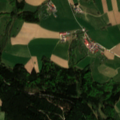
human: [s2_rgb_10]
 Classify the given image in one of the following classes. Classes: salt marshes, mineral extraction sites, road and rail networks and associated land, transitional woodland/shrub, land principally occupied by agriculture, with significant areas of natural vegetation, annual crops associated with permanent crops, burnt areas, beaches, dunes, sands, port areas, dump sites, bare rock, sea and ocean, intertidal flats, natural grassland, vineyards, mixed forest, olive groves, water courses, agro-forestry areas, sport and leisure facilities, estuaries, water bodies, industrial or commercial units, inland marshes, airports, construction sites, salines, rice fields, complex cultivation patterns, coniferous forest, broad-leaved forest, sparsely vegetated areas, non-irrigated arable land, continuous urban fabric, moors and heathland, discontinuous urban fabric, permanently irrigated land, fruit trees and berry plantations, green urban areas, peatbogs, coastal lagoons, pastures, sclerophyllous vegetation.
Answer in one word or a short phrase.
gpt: non-irrigated arable land, coniferous forest, mixed forest